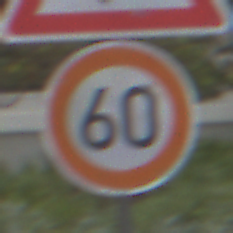
Verkehrszeichen: Geschwindigkeit60
Zusatzzeichen oben: AmphibienwanderungLinks
Umgebung: Outdoor, Urban
Tageszeit: Midday
Wetter: Overcast
Licht: Natural
Jahreszeit: NotSpecified
Kontrast: LowContrast